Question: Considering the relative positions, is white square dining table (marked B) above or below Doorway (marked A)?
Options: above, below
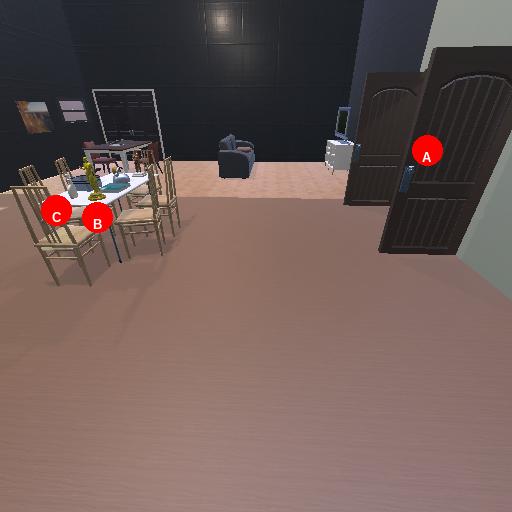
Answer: above